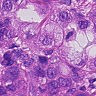
Metastatic tissue present: yes